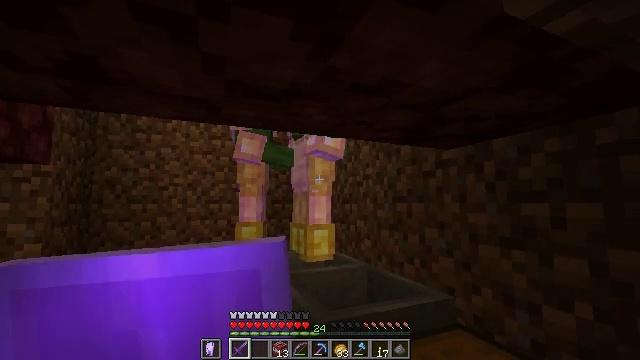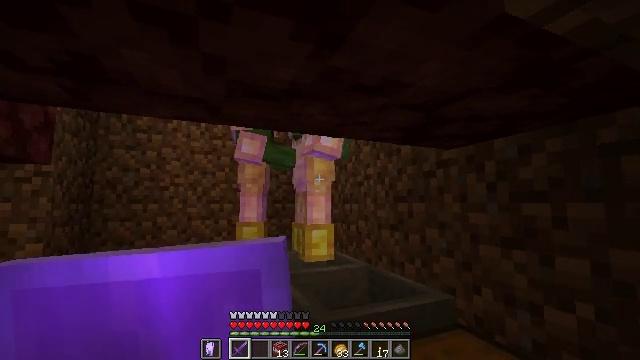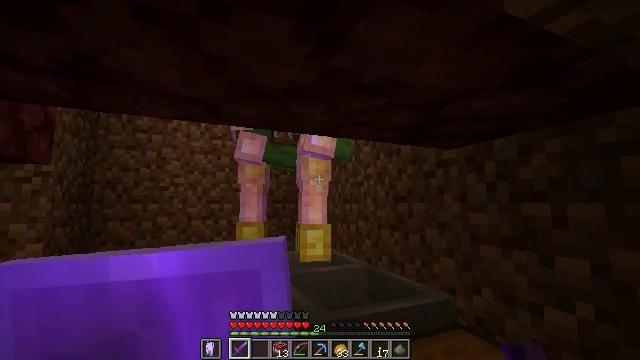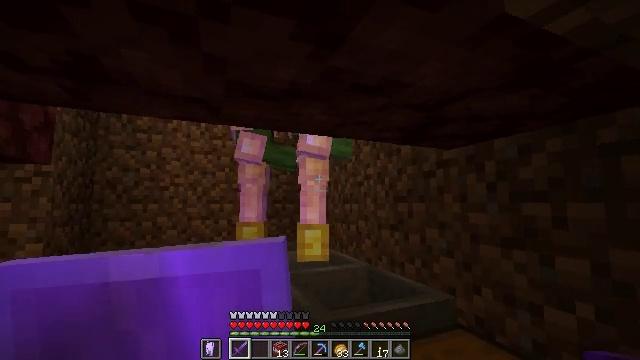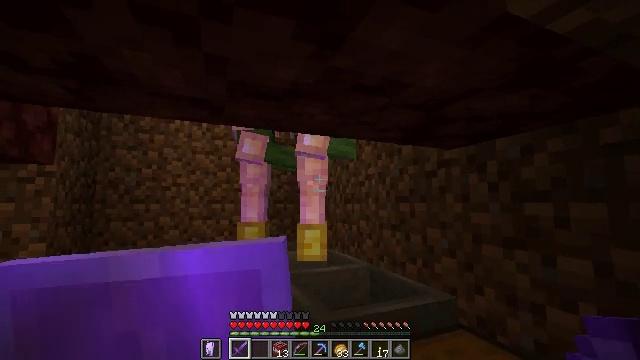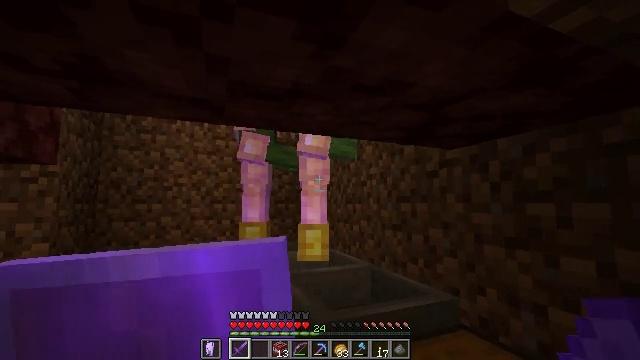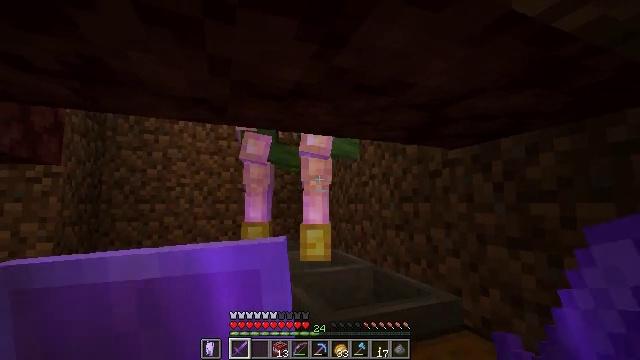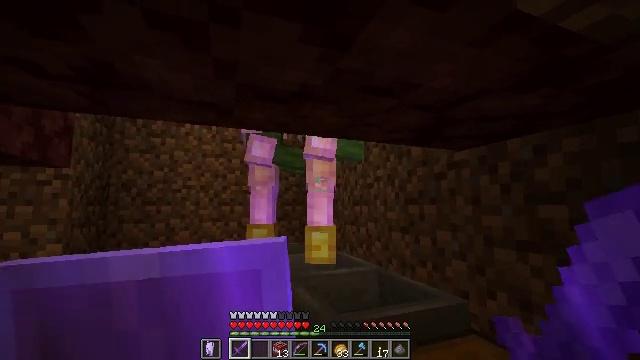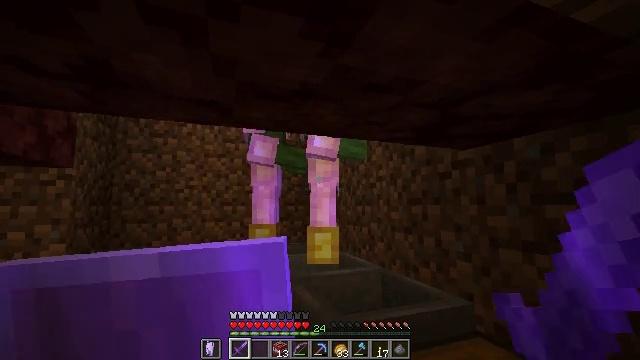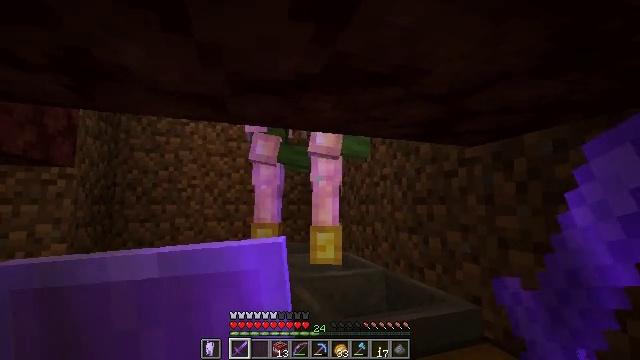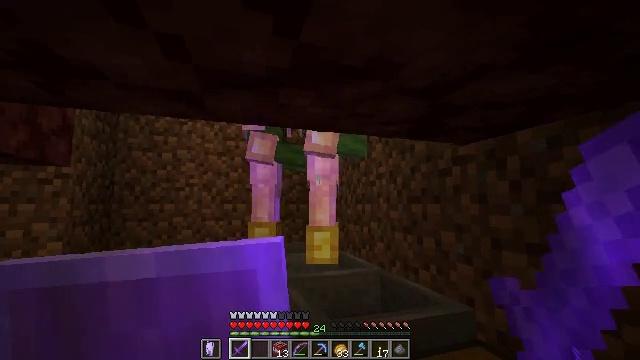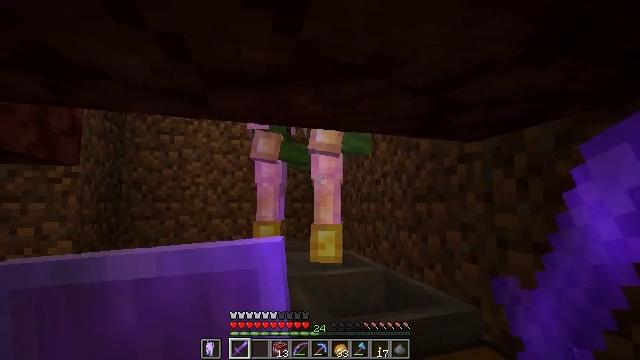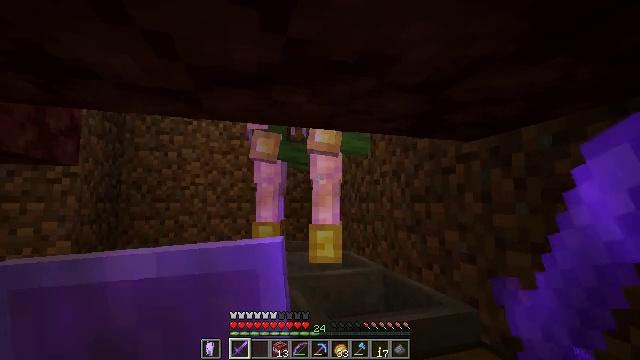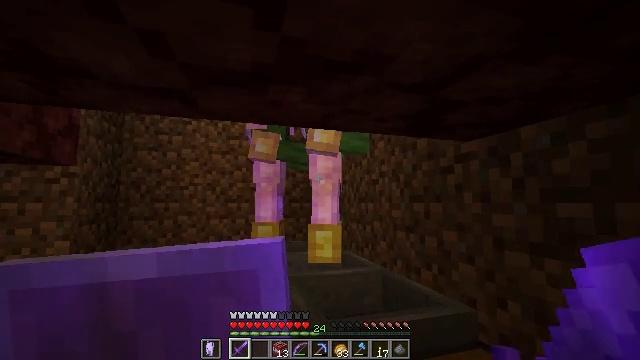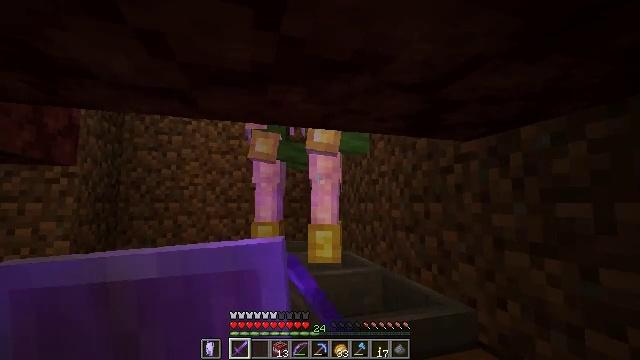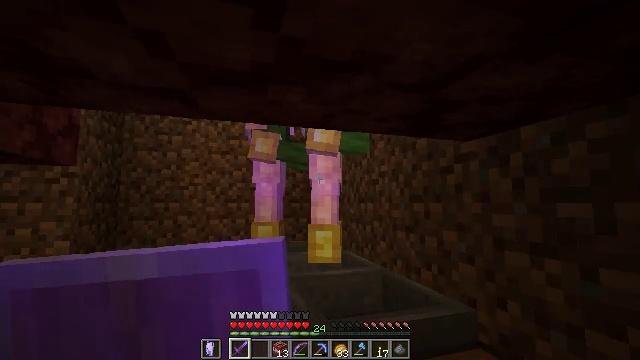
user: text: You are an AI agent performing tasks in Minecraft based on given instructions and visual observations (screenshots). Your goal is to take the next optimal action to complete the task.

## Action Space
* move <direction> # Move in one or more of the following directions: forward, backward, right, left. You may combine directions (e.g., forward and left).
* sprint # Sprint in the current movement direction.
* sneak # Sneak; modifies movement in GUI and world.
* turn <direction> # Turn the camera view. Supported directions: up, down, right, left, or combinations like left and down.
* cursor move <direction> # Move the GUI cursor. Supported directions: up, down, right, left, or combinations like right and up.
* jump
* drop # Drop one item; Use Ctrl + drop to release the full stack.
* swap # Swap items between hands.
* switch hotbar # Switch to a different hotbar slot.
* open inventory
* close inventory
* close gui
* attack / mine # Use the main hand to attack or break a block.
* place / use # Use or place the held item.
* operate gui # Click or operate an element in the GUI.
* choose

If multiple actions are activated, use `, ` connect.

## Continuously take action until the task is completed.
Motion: motion action
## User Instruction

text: Hunt the zombie.
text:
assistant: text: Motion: no_op
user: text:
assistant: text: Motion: no_op
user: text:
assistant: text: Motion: no_op
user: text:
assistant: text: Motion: no_op
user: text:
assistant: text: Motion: no_op
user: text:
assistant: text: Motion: no_op
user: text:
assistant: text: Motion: turn left
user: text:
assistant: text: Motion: move forward
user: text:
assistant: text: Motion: move forward, turn left
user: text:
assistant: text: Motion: move forward
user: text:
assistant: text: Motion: turn left
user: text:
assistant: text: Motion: no_op
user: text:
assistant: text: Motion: attack / mine
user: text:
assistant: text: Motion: attack / mine
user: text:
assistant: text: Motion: attack / mine
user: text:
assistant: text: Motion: attack / mine
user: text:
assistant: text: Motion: no_op
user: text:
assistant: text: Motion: no_op
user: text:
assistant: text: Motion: no_op
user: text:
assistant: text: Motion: no_op
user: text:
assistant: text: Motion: no_op
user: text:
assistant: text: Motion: no_op
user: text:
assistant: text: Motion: no_op
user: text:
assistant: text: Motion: no_op
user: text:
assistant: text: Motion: turn left
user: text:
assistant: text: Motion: turn left
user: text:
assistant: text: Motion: turn left
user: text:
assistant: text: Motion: turn left
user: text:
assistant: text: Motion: no_op
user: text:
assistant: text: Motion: no_op